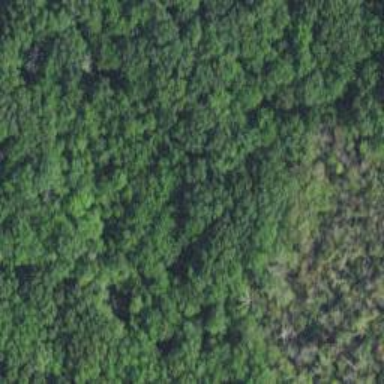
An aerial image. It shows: Mixed leaf woodland.